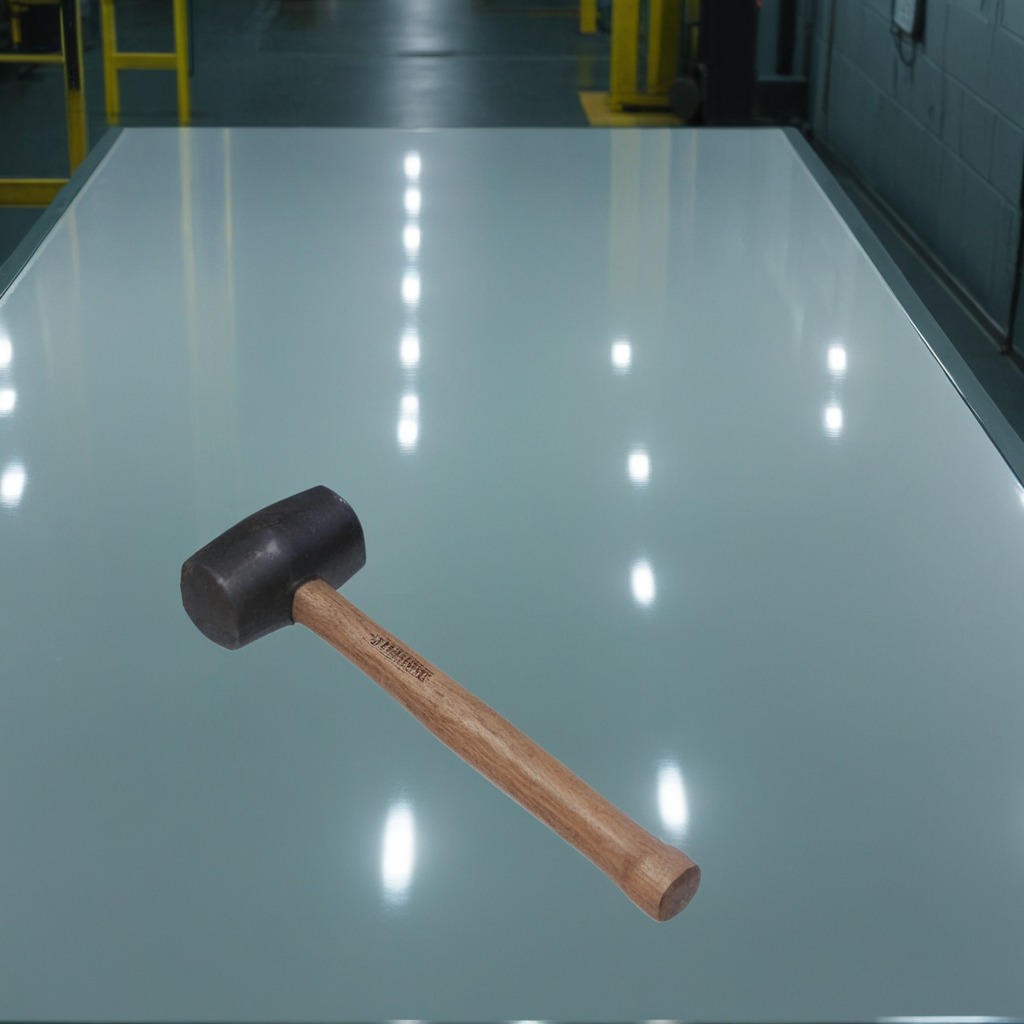
A hammer is lying on a high-gloss table in a ship maintenance bay industrial lighting.